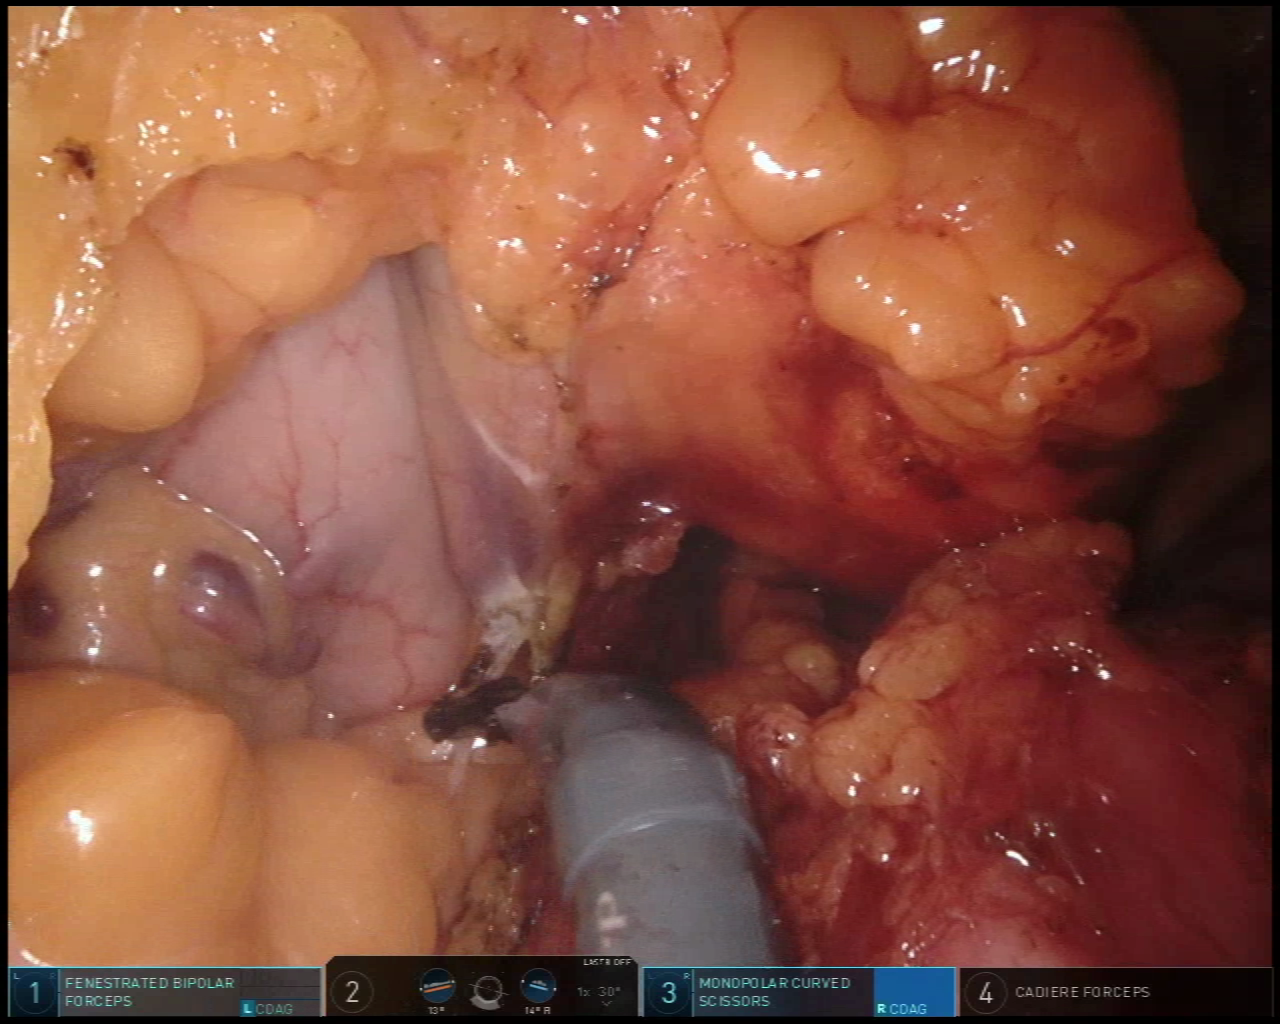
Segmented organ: stomach
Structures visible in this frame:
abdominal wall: no
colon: yes
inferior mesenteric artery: no
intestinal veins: no
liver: no
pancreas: no
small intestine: no
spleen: no
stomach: yes
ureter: no
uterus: no
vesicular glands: no